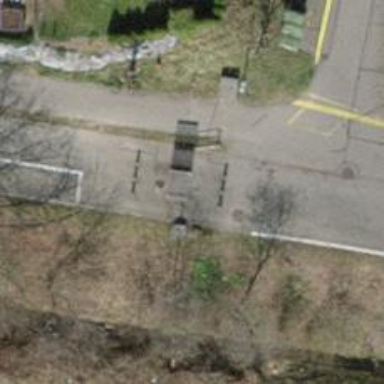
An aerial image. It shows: Bollard barrier.